Question: I'm having a strange issue with some @font-face text where there is some strange padding (or at least vertical space) included with the text. It is causing problems because I want to text to be positioned a certain way but can't have it overlapping other things. Here is a picture of what is occurring:

As you can see when the text is selected, the text overlaps some of the navigation bar above it. I have tried adjusting the line height and padding, margins, anything I can think of. Here is the relevant CSS, does anybody have a suggestion as to how I can get the height of the line to be around the height of the actual text.
'''
*{ margin: 0; padding: 0; }
h1#logo { font: 350px/.95 'Bebas Neue'; color: #DDD; text-align: center; margin: 1px 0; }
'''
: Here is a live example of the problem: <URL>
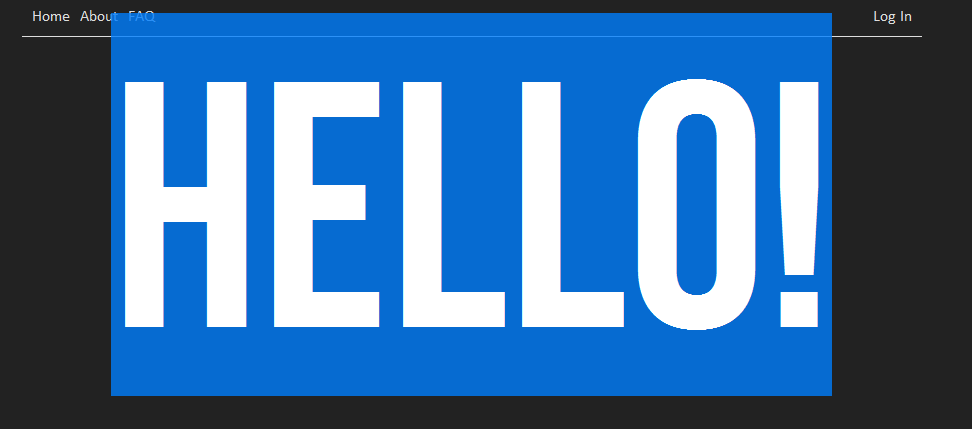
Answer: never seen the '/.95' syntax before, but after a few tests now i belive it works like:
'line-height = 0.95 * font-size = 332.5'
so i think that's your problem, the font is taller than the line
adding 'overflow: hidden;' on the H1 should be enough